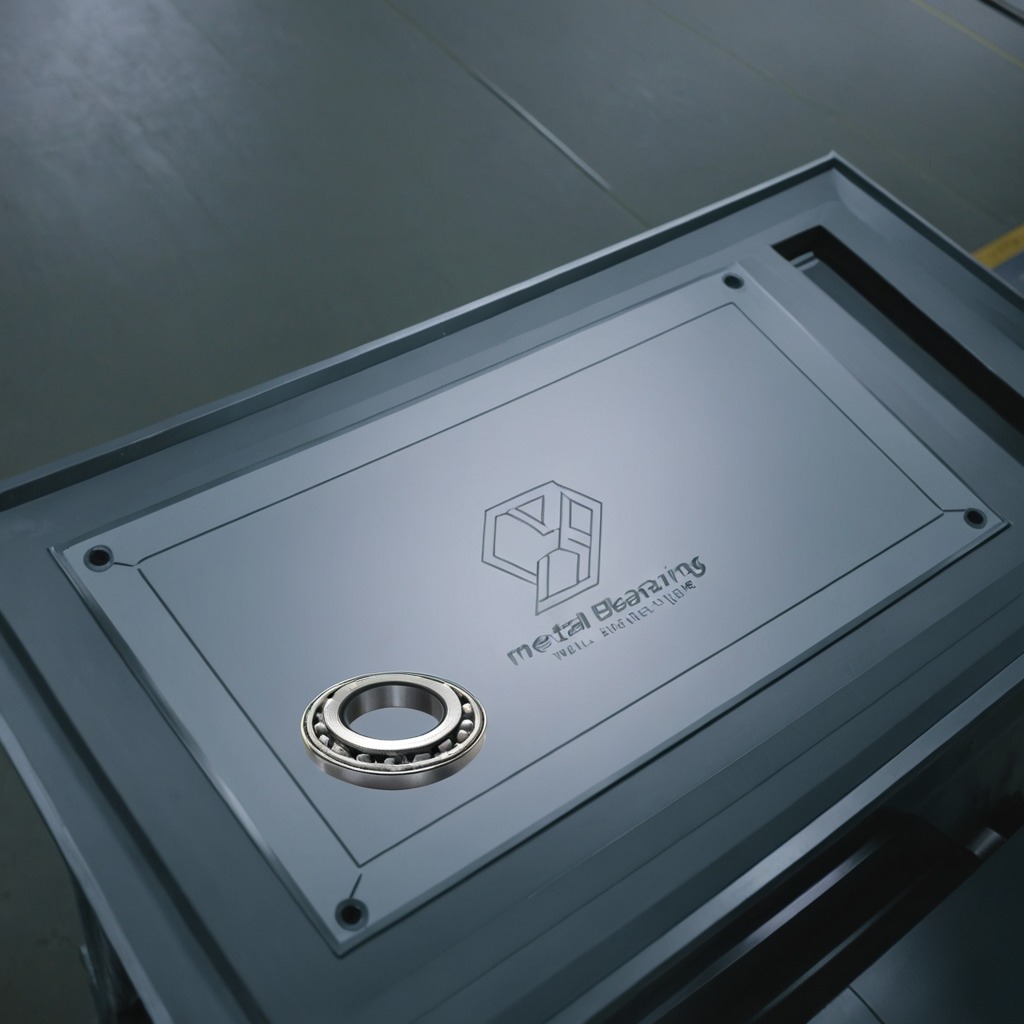
A metal ball bearing is lying on the toolbox surface.